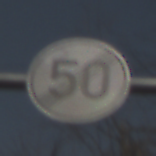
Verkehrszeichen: EndeGeschwindigkeit50
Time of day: MorningAfternoon
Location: Outdoor (Nature)
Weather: Clear
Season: Winter
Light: Natural